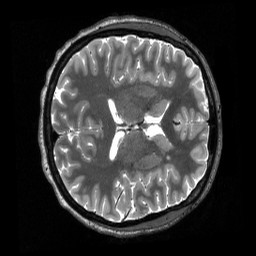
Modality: T2w
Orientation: axial
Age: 28
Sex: female
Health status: healthy
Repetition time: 3.2 s
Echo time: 0.563 s